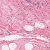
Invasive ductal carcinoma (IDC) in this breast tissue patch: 0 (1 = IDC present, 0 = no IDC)